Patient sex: M
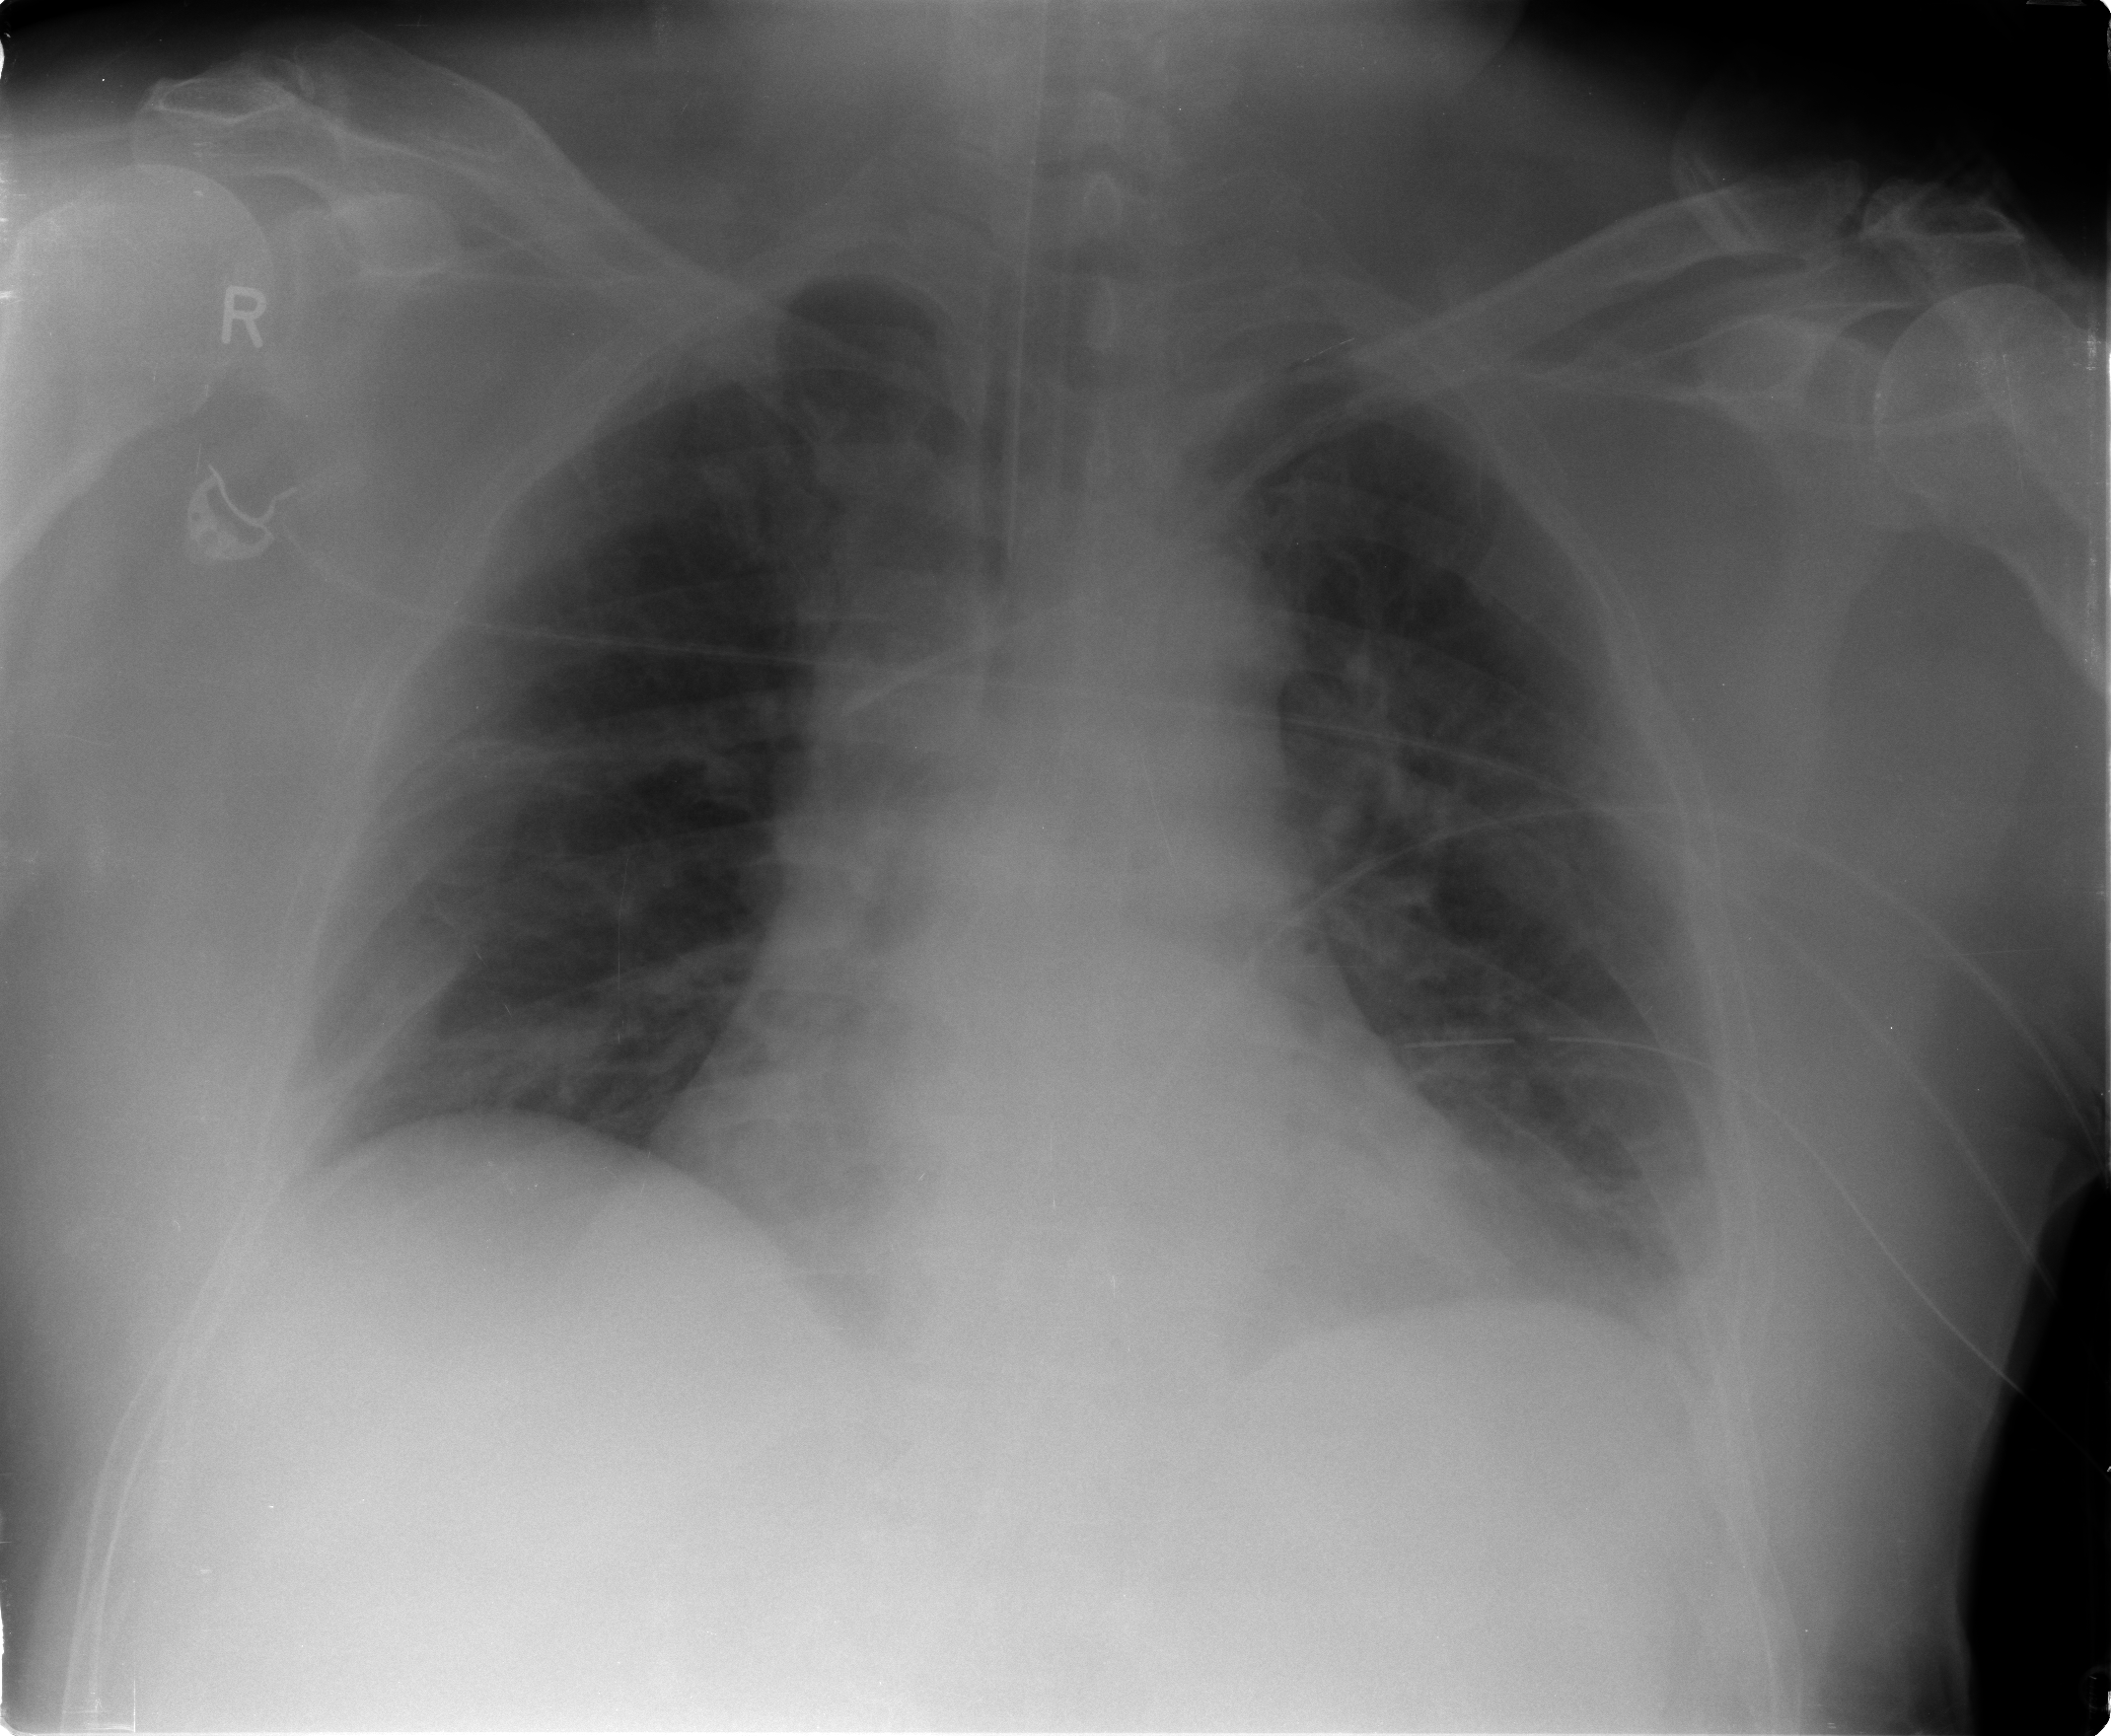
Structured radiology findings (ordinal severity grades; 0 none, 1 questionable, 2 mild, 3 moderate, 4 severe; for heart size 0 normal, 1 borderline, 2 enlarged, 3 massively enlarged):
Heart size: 2
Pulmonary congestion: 2
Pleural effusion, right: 1
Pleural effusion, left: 2
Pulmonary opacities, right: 0
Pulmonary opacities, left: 2
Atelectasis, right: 2
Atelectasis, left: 2